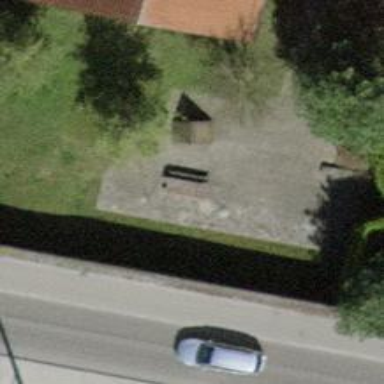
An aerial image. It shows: Picnic table located in leisure land area.